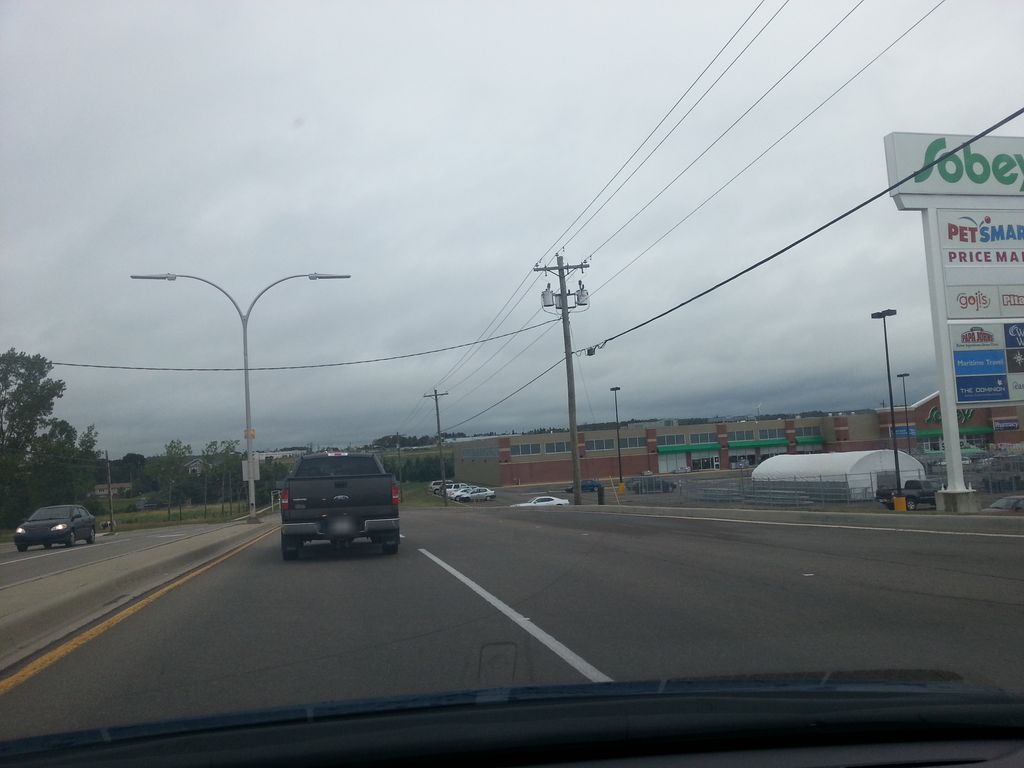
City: charlottetown